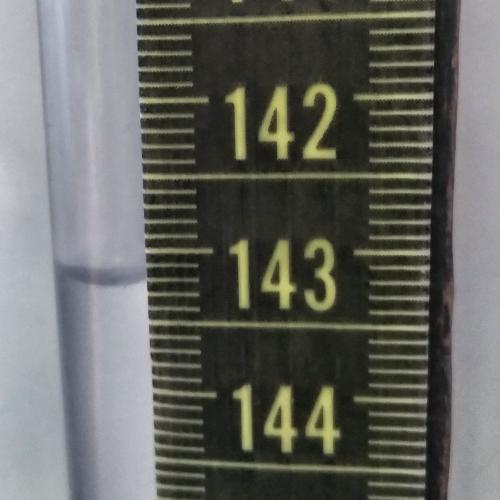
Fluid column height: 143.2 cm